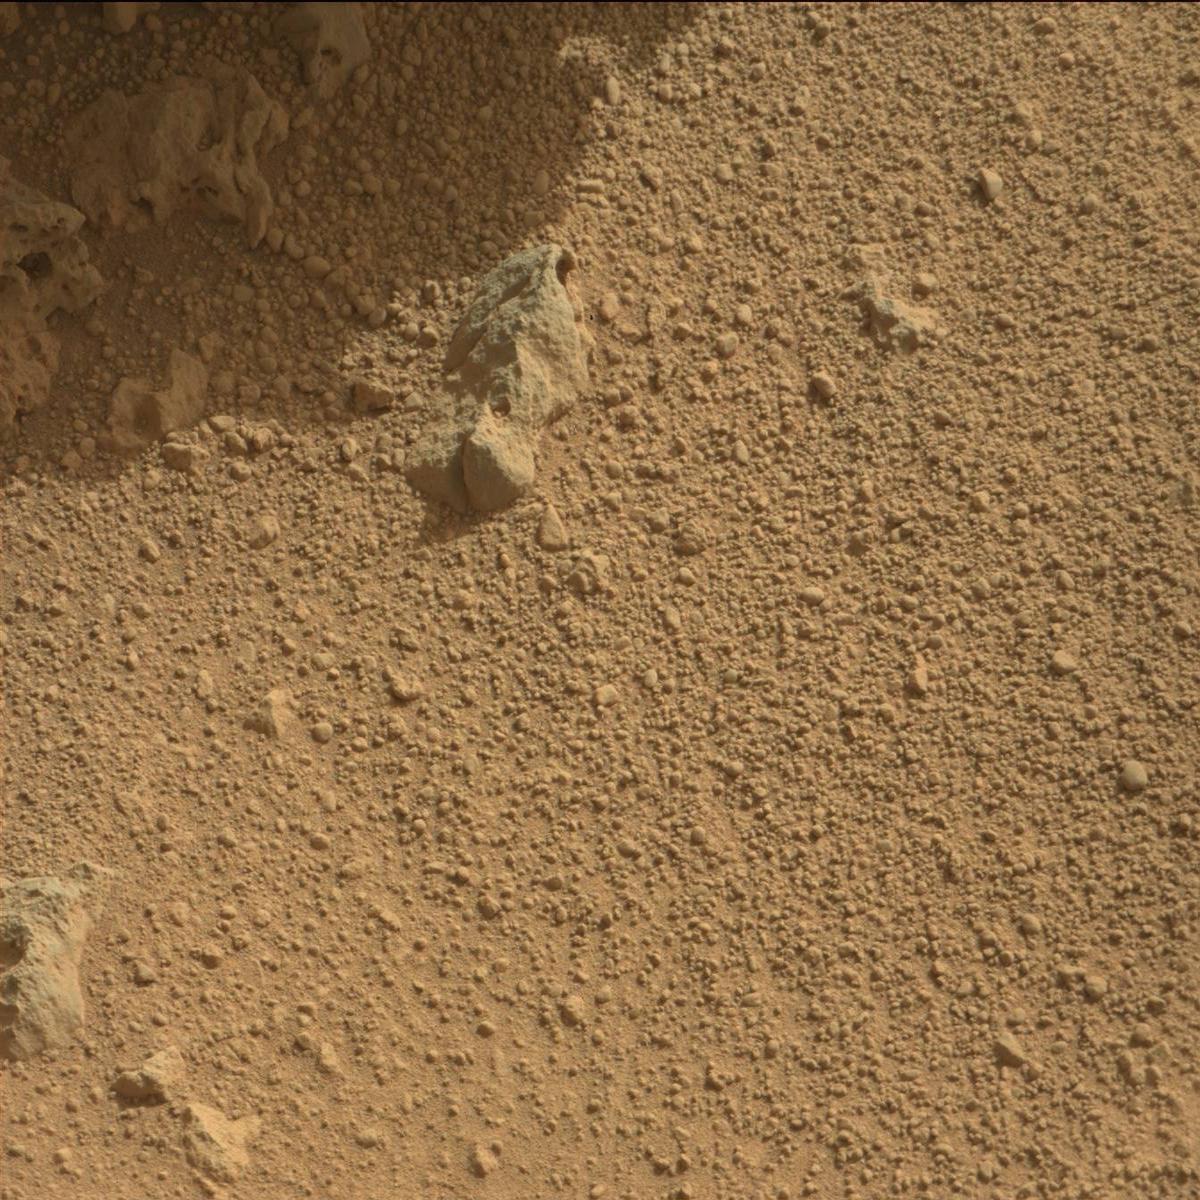
Terrain classes present: Bedrock, Rock, Sand / Soil